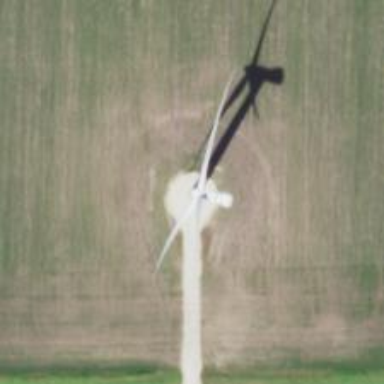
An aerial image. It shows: Wind generator with horizontal axis. The wind turbine is from Vestas.